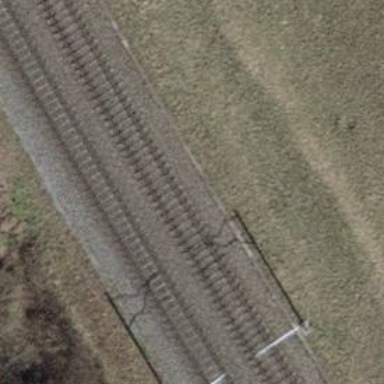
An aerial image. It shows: Single-track railway with electrified contact lines.